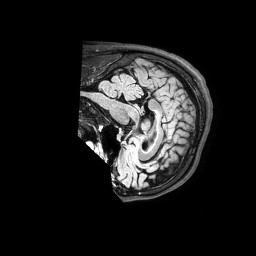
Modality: FLAIR
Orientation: sagittal
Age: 56
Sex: male
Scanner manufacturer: philips
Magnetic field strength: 3 T
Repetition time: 4.8 s
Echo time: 0.2795 s